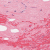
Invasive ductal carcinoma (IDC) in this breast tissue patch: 0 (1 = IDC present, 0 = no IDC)